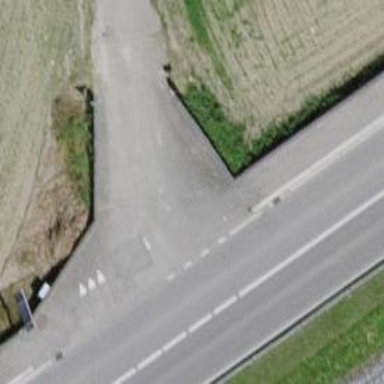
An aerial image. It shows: Road with "give way" sign.